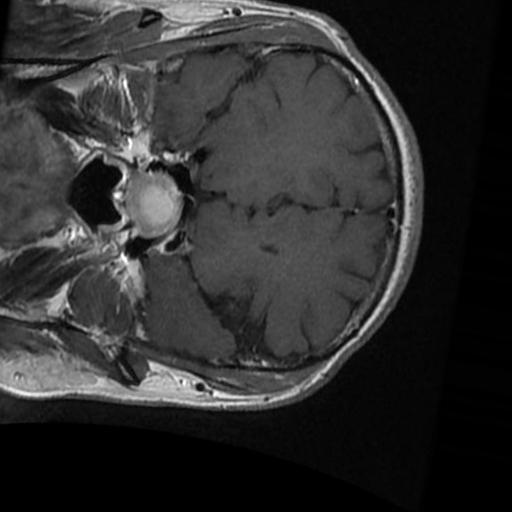
Label: brain_tumor